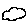
Label: cloud